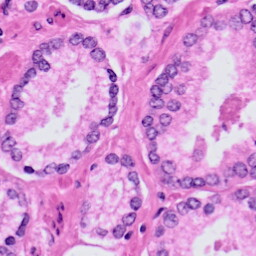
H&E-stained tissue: Prostate